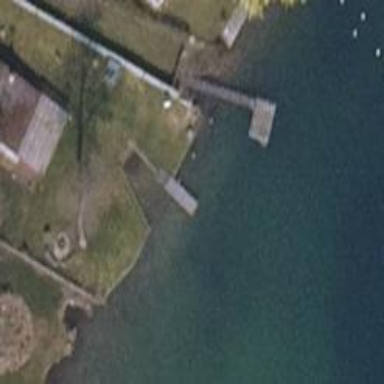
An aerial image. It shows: Man-made pier.